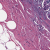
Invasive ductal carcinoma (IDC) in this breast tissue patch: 0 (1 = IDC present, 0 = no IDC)